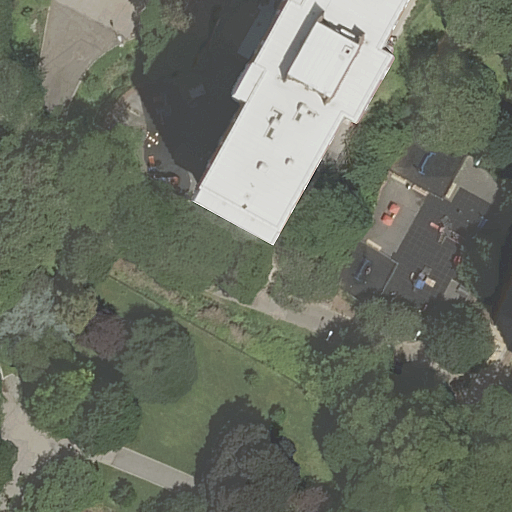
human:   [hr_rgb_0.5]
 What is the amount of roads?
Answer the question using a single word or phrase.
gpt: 3

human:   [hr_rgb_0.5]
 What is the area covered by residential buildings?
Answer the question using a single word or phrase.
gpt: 449m2

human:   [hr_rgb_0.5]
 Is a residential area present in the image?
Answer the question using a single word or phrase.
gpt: yes

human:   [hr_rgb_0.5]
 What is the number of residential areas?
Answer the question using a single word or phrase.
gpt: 1

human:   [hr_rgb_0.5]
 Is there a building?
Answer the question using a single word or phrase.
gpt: yes

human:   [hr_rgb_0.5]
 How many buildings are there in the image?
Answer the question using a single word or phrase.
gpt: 1

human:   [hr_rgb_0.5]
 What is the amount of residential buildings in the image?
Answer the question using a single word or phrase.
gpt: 1

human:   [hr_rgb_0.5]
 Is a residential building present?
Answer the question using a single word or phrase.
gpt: yes

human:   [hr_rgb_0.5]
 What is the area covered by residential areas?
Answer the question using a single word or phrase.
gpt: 10538m2

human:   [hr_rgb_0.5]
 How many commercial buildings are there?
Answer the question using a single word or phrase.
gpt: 0

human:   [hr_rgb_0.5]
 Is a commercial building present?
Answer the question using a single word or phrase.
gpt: no

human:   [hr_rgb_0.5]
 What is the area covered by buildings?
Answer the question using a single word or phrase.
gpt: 449m2

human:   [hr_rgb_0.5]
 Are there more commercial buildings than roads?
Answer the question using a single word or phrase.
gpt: no

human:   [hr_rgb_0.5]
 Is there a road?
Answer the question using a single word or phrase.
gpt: yes

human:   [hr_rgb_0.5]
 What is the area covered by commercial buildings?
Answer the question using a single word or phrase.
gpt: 0m2

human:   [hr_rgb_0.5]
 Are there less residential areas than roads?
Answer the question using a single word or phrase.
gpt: yes

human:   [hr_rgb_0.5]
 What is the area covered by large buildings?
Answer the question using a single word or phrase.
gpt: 0m2

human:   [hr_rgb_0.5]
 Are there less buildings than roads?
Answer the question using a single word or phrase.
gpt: yes

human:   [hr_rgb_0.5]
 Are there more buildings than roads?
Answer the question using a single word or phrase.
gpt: no

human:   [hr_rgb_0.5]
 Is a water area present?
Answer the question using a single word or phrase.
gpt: no

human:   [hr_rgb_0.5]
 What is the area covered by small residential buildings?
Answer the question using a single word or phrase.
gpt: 0m2

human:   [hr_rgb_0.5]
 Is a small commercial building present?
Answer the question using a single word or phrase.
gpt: no

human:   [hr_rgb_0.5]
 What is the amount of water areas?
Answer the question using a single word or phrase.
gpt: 0

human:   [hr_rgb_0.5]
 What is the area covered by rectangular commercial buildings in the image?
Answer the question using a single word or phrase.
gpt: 0m2

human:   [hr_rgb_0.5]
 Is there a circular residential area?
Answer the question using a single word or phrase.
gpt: no

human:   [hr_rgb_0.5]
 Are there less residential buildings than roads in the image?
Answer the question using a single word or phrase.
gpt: yes

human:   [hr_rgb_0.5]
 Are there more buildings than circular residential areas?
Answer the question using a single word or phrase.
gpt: yes

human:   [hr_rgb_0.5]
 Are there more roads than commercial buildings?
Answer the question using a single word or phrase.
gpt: yes

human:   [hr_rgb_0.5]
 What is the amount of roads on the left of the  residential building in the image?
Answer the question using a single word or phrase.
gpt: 2

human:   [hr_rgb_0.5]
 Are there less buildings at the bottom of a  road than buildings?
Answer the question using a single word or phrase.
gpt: yes

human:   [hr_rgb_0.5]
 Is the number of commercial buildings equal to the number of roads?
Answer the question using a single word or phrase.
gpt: no

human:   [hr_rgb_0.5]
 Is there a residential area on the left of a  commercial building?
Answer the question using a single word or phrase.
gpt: no

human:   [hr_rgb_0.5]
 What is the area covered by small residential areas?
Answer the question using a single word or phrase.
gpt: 0m2

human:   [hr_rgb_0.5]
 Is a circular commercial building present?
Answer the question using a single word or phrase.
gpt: no

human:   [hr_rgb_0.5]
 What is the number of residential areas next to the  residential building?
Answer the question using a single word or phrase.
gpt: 1

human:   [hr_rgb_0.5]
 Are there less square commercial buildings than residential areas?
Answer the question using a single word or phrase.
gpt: yes

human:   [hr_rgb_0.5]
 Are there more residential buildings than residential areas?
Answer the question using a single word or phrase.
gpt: no

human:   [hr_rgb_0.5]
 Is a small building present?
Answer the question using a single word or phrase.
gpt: no

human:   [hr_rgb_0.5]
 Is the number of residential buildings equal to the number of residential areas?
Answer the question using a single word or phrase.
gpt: yes

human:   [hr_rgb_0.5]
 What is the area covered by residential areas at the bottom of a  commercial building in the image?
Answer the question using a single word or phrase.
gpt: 0m2

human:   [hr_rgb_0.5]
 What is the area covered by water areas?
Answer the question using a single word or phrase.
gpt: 0m2

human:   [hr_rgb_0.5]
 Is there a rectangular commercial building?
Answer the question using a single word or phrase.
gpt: no

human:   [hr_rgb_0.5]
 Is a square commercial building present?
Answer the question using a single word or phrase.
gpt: no

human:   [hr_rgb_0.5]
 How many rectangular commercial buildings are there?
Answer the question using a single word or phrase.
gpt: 0

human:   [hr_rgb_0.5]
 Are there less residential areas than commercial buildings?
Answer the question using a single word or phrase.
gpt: no

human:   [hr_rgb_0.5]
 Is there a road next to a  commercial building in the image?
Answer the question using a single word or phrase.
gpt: no

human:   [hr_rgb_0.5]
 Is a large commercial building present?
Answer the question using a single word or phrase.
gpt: no

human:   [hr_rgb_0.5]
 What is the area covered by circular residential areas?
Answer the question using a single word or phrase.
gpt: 0m2

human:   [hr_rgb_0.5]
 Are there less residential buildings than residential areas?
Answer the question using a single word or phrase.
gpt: no

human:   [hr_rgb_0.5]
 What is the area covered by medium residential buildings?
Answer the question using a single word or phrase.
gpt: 449m2

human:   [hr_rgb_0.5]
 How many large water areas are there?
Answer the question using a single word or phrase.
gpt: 0

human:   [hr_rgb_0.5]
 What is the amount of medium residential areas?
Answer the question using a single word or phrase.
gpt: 0

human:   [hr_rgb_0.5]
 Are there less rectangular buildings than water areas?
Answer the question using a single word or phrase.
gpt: no

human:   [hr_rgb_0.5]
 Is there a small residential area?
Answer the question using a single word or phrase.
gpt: no

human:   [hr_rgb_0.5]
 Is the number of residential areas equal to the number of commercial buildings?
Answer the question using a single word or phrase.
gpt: no

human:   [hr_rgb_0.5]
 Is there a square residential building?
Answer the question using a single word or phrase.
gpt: no

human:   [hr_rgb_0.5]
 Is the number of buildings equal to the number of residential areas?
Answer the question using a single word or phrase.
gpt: yes

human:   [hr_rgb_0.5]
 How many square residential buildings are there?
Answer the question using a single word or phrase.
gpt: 0

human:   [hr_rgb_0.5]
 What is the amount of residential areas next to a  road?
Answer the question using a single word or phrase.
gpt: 1

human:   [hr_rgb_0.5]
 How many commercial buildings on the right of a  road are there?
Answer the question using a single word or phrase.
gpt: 0

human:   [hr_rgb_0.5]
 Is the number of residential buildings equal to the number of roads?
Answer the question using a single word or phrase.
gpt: no

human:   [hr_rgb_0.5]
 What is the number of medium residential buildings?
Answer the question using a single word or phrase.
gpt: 1

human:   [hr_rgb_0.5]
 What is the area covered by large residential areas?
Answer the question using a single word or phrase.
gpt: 10538m2

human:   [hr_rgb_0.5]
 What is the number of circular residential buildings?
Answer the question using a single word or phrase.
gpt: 0